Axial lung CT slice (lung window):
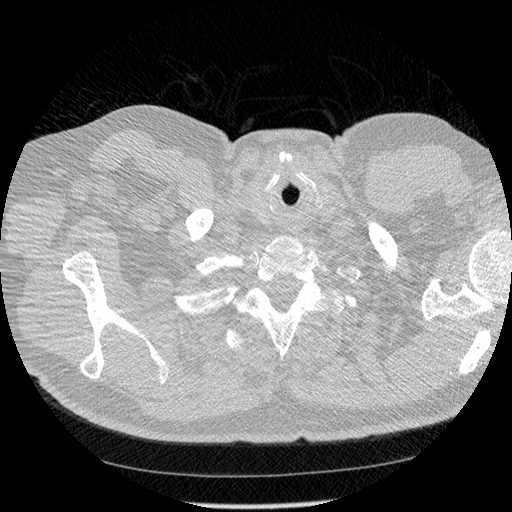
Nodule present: no